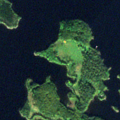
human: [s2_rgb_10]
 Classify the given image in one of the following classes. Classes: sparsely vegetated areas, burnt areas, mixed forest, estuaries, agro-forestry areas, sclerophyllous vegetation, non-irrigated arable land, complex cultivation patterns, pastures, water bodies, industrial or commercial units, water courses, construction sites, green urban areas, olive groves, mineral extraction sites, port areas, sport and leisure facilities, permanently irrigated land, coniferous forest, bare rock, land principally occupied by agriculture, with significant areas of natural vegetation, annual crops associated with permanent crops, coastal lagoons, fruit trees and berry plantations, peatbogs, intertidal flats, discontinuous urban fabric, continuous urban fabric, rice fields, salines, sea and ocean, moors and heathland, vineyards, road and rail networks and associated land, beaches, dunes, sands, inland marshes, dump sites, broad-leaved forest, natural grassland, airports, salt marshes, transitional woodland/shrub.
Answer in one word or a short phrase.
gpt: mixed forest, water bodies